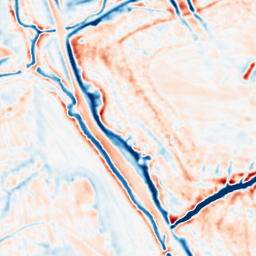
Category: multiscale
Decomposition family: dog_multiscale
Decomposition parameters: sigma_ratio: 1.6
n_scales: 3
base_sigma: 1
Upsampling method: quintic
Upsampling parameters: scale: 2
Upsampling scale: 2